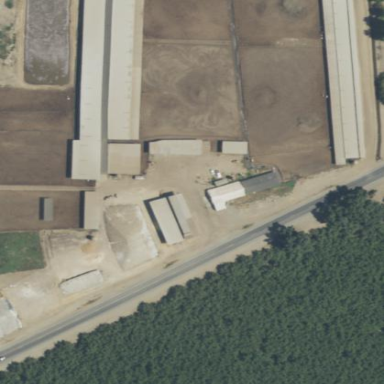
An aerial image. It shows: Farmyard area.